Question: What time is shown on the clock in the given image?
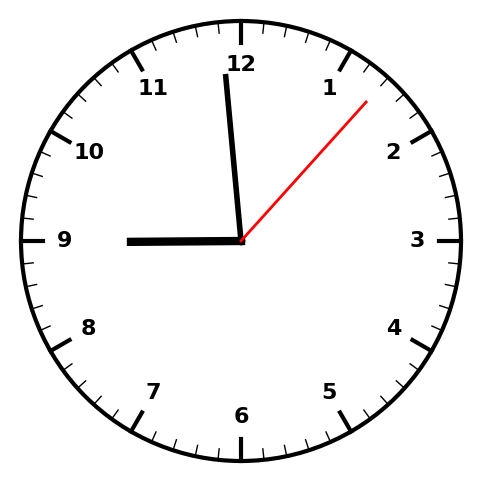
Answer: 08:59:07